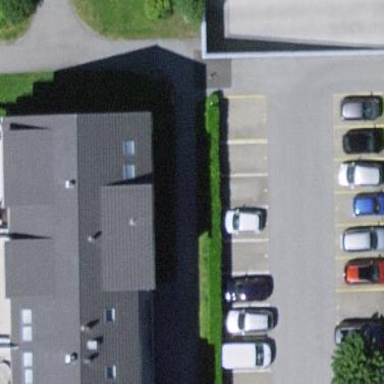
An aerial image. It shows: Parking area.